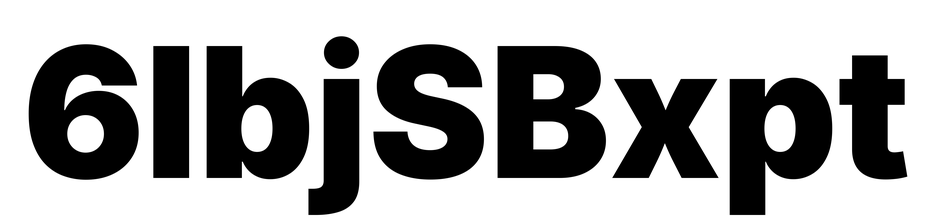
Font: Inter_Black